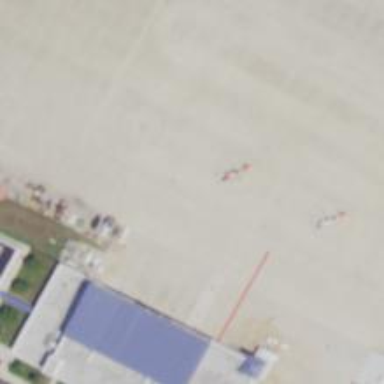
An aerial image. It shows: Image of helipad at airport.